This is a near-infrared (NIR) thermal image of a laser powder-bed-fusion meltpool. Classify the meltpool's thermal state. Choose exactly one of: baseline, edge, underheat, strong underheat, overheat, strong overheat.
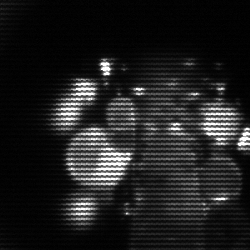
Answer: baseline